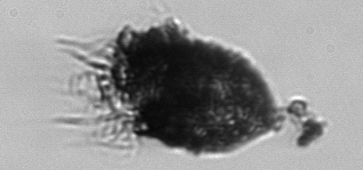
Label: Stenosemella_pacifica